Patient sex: M
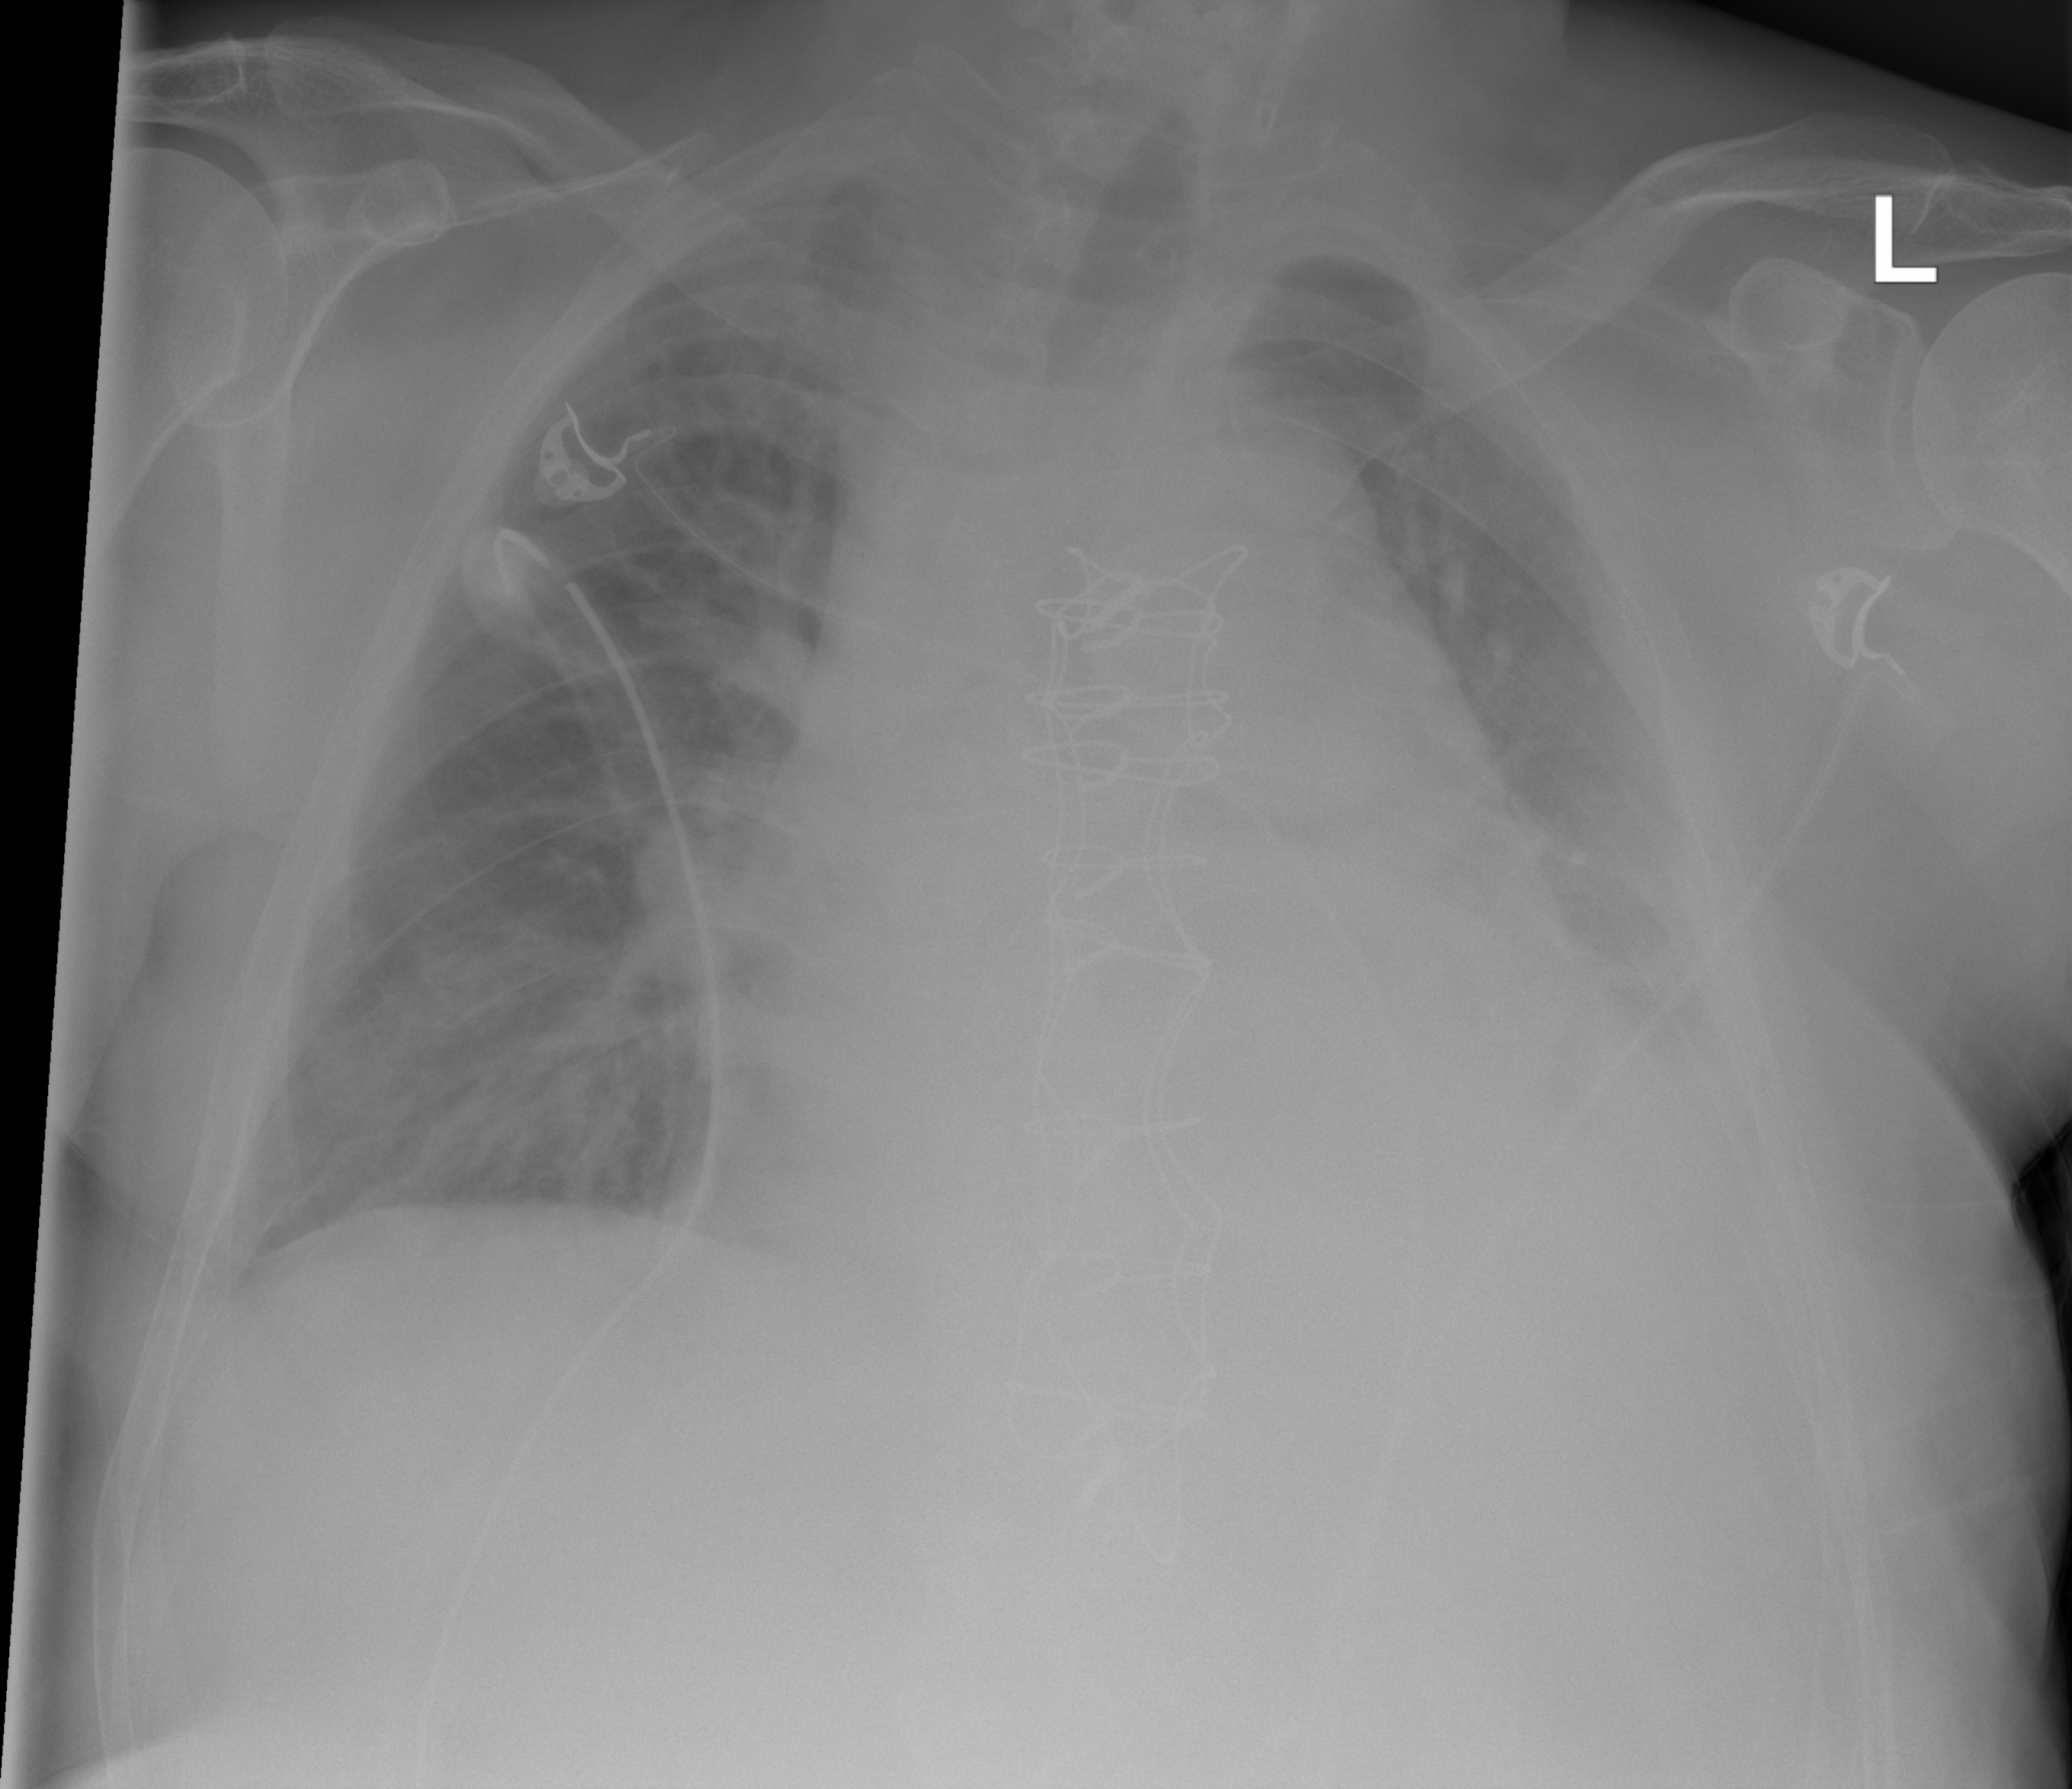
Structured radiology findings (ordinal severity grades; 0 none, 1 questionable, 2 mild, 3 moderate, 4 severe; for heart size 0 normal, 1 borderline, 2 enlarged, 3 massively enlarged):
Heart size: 3
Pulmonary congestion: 2
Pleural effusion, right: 0
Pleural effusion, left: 2
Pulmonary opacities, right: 2
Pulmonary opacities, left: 2
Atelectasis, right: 0
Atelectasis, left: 2